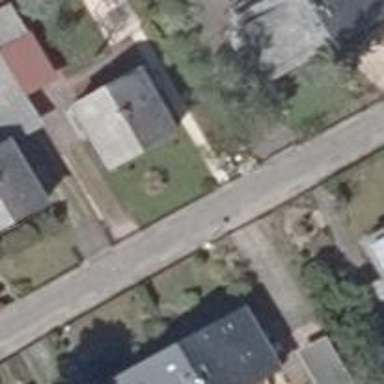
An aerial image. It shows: Residential road with asphalt surface and no sidewalk.